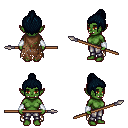
a pixel art fantasy rpg character, female body template, orc, green skin, brown tattered cape, metal pants, raven short topknot hairstyle, white cloth bracers, spear, four views (front, back, left, right), 2x2 character sprite sheet, small pixel art, hard edges, no anti-aliasing